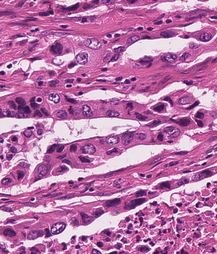
Tumor epithelial tissue: yes
Tumor-associated stroma tissue: yes
Normal tissue: no